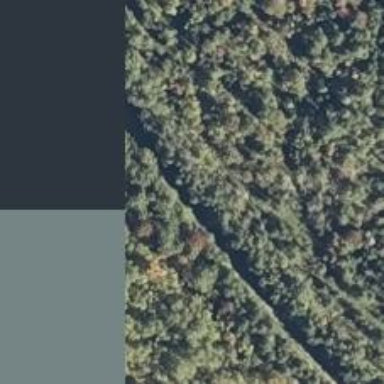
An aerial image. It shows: Abandoned railway path.